Field crop: maize
Growth stage: 2
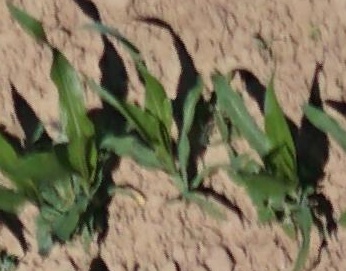
Species: maize